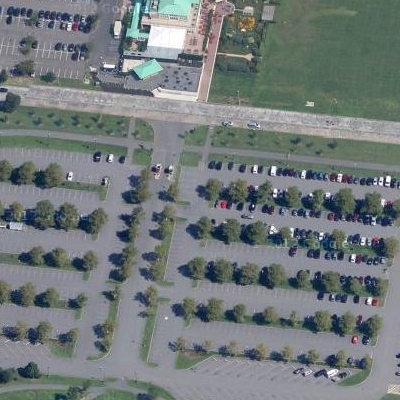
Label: gParking